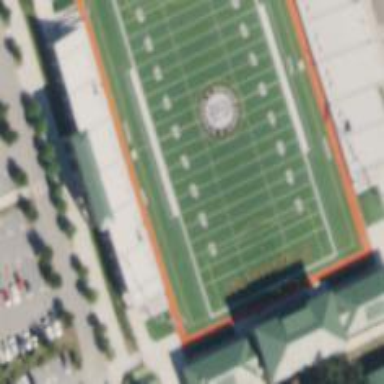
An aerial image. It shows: American football pitch with artificial turf surface for leisure land.